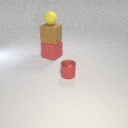
large red rubber cube below large brown rubber cube